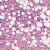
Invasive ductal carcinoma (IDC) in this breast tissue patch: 1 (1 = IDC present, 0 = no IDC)